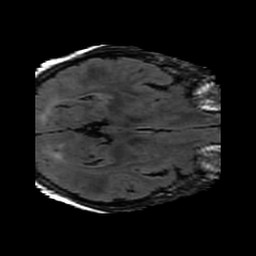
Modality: FLAIR
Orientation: axial
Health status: ill
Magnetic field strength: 3 T